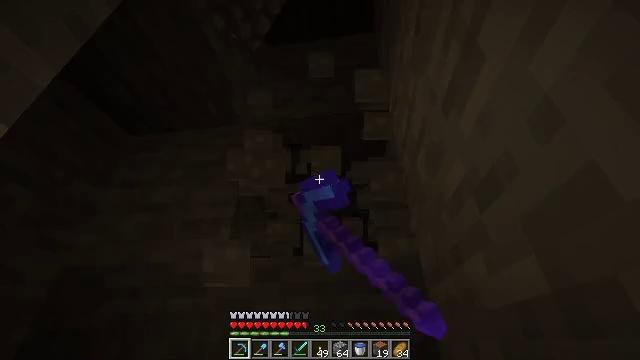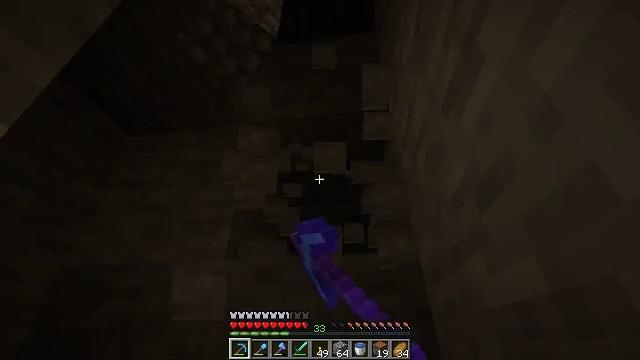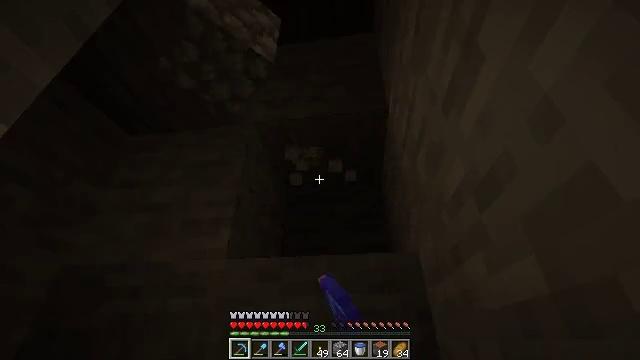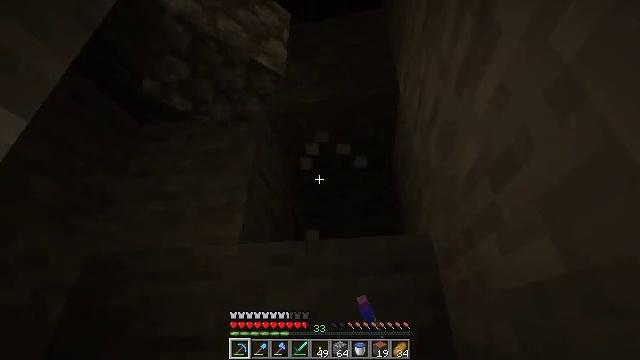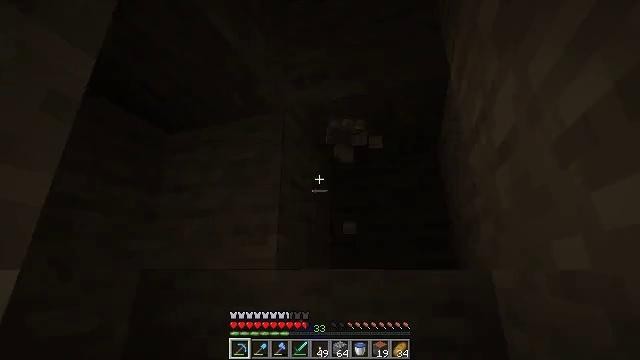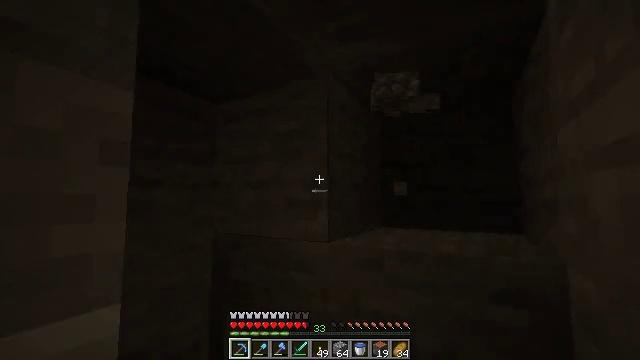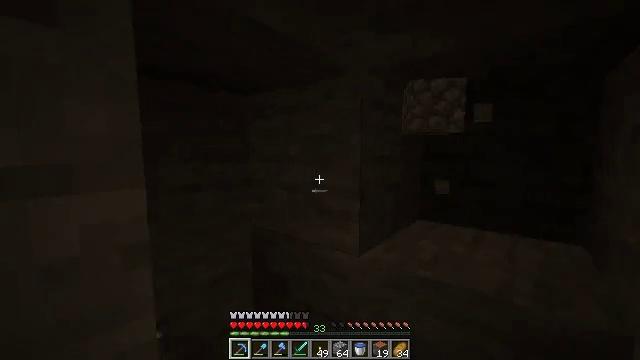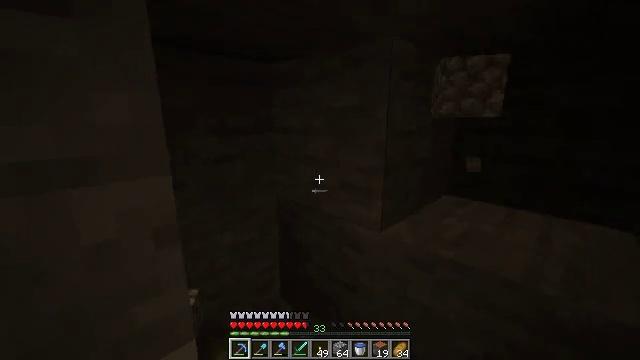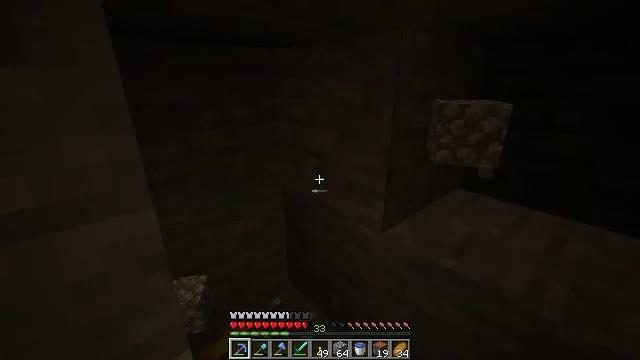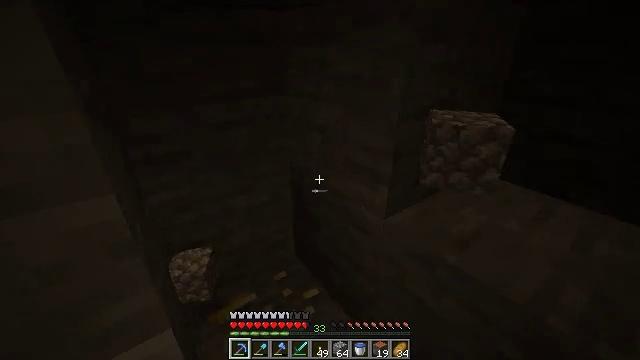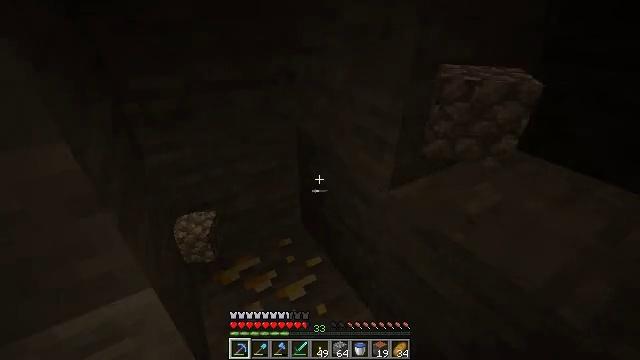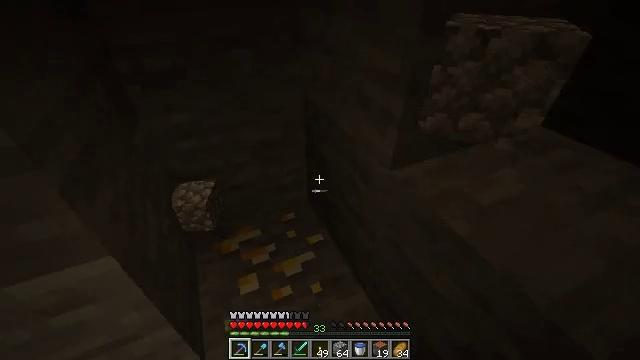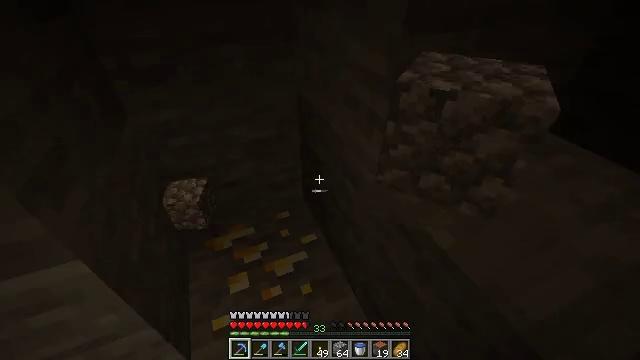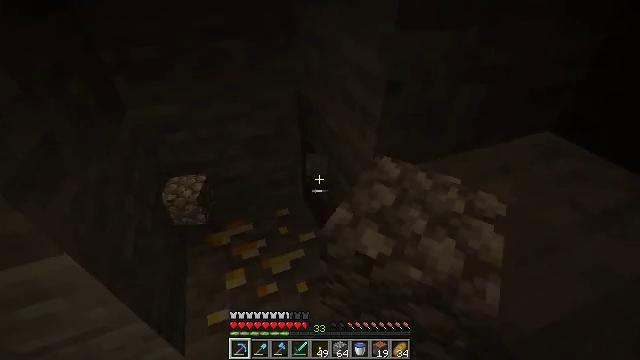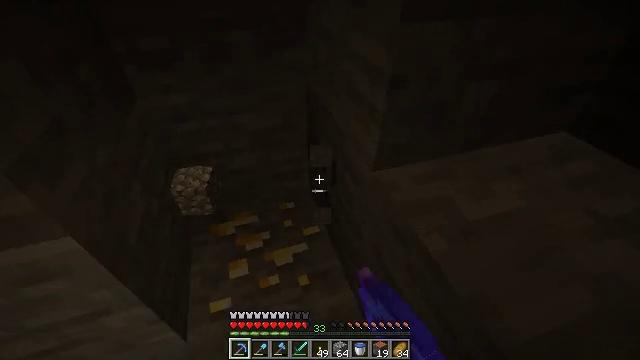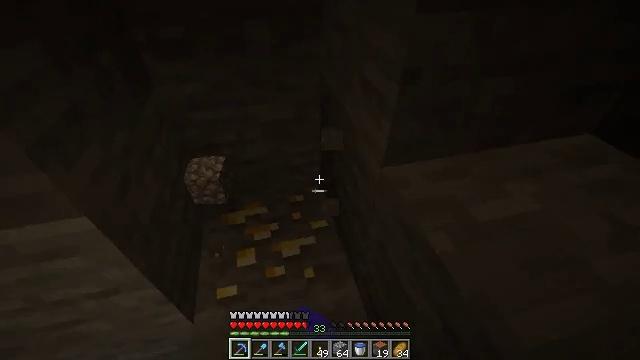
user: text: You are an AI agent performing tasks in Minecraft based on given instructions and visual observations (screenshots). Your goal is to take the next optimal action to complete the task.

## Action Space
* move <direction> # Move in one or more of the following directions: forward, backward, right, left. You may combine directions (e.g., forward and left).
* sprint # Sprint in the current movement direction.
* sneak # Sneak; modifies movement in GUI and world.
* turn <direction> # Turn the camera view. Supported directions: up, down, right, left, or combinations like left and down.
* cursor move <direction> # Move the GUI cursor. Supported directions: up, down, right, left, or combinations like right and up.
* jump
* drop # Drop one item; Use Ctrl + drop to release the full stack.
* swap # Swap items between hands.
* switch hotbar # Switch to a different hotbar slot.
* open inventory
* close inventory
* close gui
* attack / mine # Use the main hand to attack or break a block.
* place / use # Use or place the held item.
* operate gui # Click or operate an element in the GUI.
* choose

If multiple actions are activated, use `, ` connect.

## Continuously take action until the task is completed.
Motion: motion action
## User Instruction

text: Find and mine the gold ore.
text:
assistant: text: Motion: attack / mine
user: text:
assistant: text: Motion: move right, attack / mine
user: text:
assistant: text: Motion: move forward and move right, turn left and down, attack / mine
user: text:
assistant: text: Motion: move forward and move right, turn left and down, jump
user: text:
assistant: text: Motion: move forward and move right, turn left and down, jump
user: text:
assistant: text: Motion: move forward and move right, turn left and down, jump
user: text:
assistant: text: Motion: move forward and move right, turn left and down, jump
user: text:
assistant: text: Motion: move forward and move right, turn left and down, jump
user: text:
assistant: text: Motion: move forward and move right, turn left and down
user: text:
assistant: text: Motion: move forward and move right, turn left and down
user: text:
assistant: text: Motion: turn left and down
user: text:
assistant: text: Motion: turn left and down
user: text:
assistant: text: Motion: turn left, attack / mine
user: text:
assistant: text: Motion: turn left and down, attack / mine
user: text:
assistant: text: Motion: turn left and down, attack / mine
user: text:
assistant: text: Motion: turn left and down, attack / mine
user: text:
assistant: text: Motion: turn left and down, attack / mine
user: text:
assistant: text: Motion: turn left, attack / mine
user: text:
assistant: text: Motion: attack / mine
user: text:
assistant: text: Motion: turn down, attack / mine
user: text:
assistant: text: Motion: turn left and down, attack / mine
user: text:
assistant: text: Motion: turn down, attack / mine
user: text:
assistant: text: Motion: attack / mine
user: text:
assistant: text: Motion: attack / mine
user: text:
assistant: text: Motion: attack / mine
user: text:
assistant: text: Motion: attack / mine
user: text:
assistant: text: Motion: attack / mine
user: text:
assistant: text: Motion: attack / mine
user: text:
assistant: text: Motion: attack / mine
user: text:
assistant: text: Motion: attack / mine